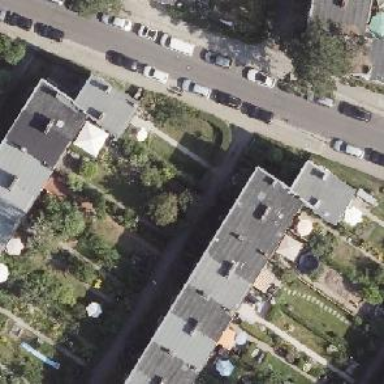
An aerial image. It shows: Residential garden.